Question: In my Custom View, I draw multiple filled 'Arc's like this:
'''
canvas.drawArc(oval, startAngle, sweepAngle, true, sectorPaint);
'''
Now, I want to draw an icon on the center of the Arc. I started with this:
'''
Bitmap bitmap = BitmapFactory.decodeResource(getResources(), R.drawable.my_icon);
canvas.drawBitmap(bitmap, pointX, pointY, null); //pointX & pointY ??
'''
However, I don't know what should I set for 'pointX' and 'pointY'. Here is the data I have:
- -
Is there a way to know the values 'pointX' and 'pointY' giving those inputs?
---
Edit: an illustration sketch:

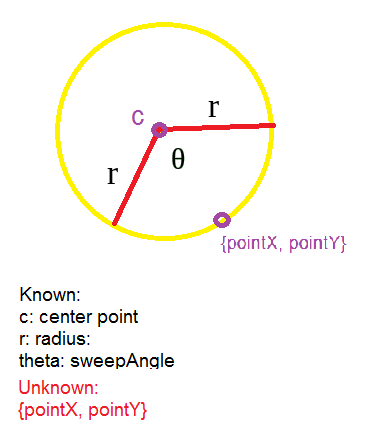
Answer: <URL> helped me a lot after some adjustments:
'''
double radius = width/2;
double x = radius + (radius)*Math.cos(-angle);
double y = radius + (radius)*Math.sin(-angle);
'''